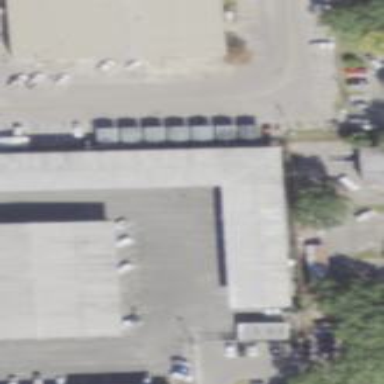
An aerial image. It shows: View of roof of building.